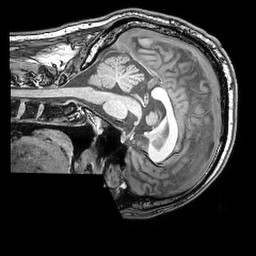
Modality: T1w
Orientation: sagittal
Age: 44
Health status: ill
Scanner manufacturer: philips
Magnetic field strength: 3 T
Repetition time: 0.007 s
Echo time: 0.0035 s